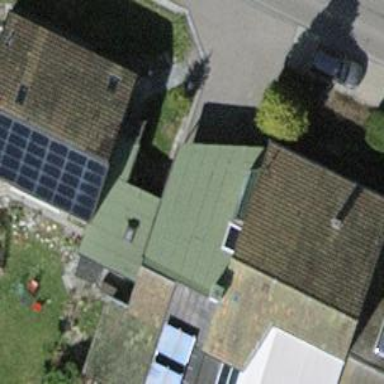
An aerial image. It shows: View of roof of building.